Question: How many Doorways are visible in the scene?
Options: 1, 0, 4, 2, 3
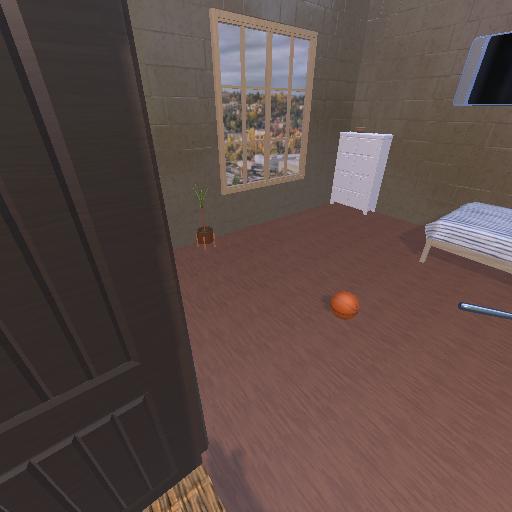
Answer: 1